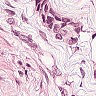
Metastatic tissue present: yes